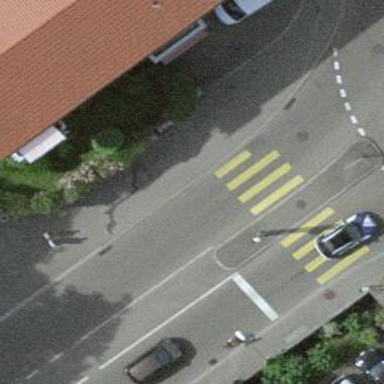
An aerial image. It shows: Kerb serving as barrier.